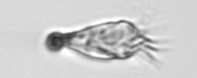
Label: Paratontonia_gracillima